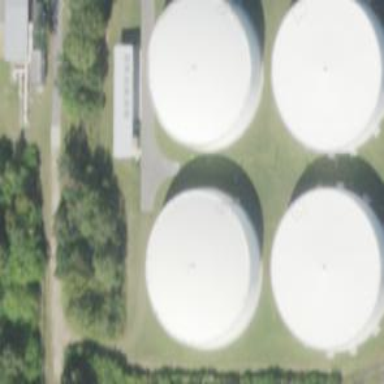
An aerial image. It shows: Storage tank designed for holding water.